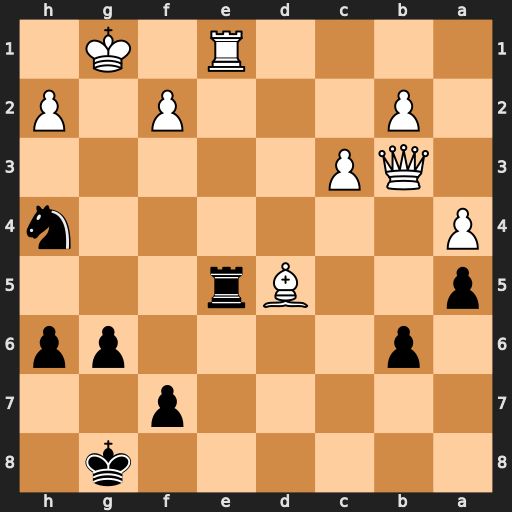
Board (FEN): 6k1/5p2/1p4pp/p2Br3/P6n/1QP5/1P3P1P/4R1K1
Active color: b
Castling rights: -
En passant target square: -
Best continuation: Rxe1#